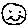
Label: smiley face